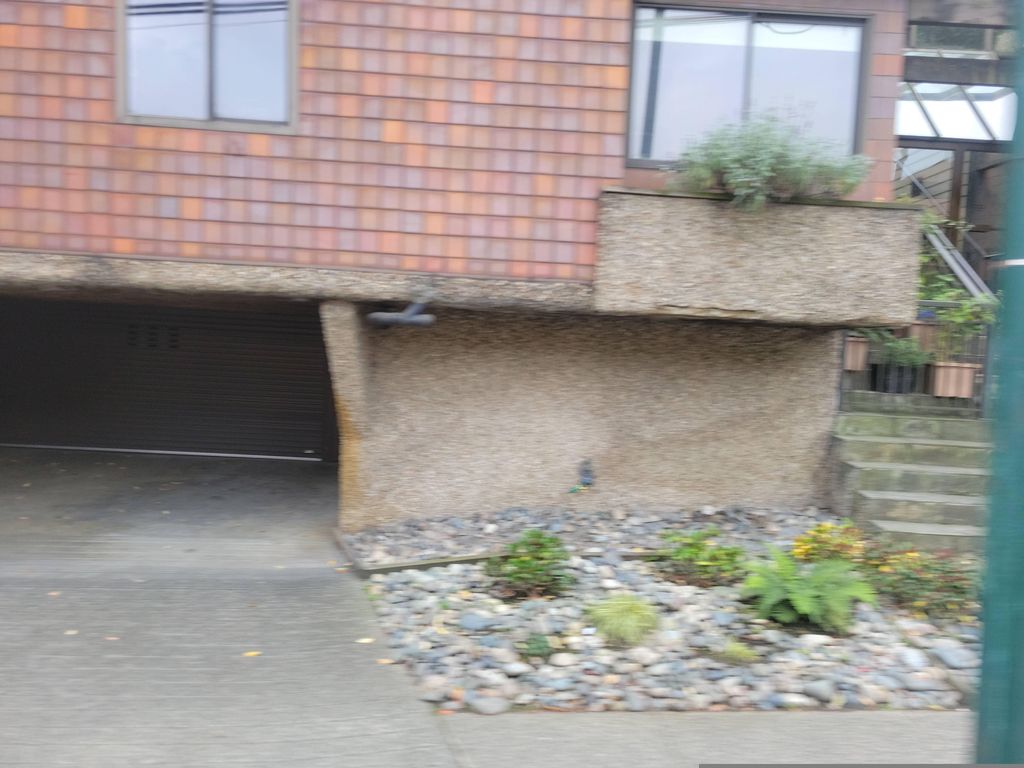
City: vancouver